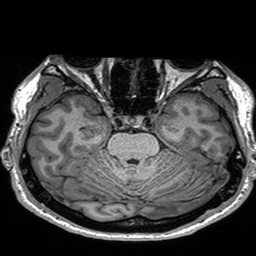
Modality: T1w
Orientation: coronal
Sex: male